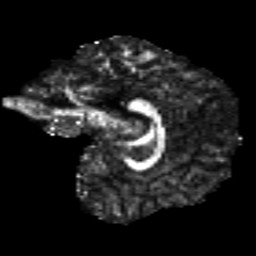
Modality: FA
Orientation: sagittal
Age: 18
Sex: male
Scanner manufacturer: siemens
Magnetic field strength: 3 T
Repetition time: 8.8 s
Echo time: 0.085 s